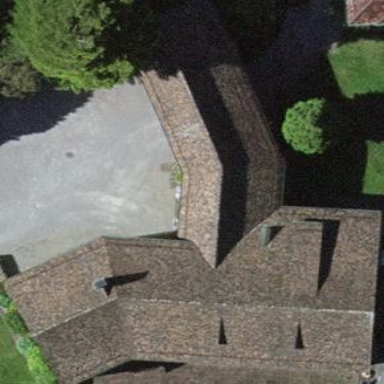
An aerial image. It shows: Historic building.